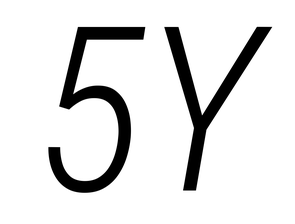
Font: Roboto-Italic_Condensed_Light_Italic